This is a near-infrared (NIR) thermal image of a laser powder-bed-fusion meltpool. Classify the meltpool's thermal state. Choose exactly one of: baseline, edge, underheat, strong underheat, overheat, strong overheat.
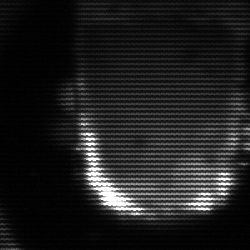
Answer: baseline